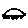
Label: car